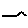
Label: line